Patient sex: M
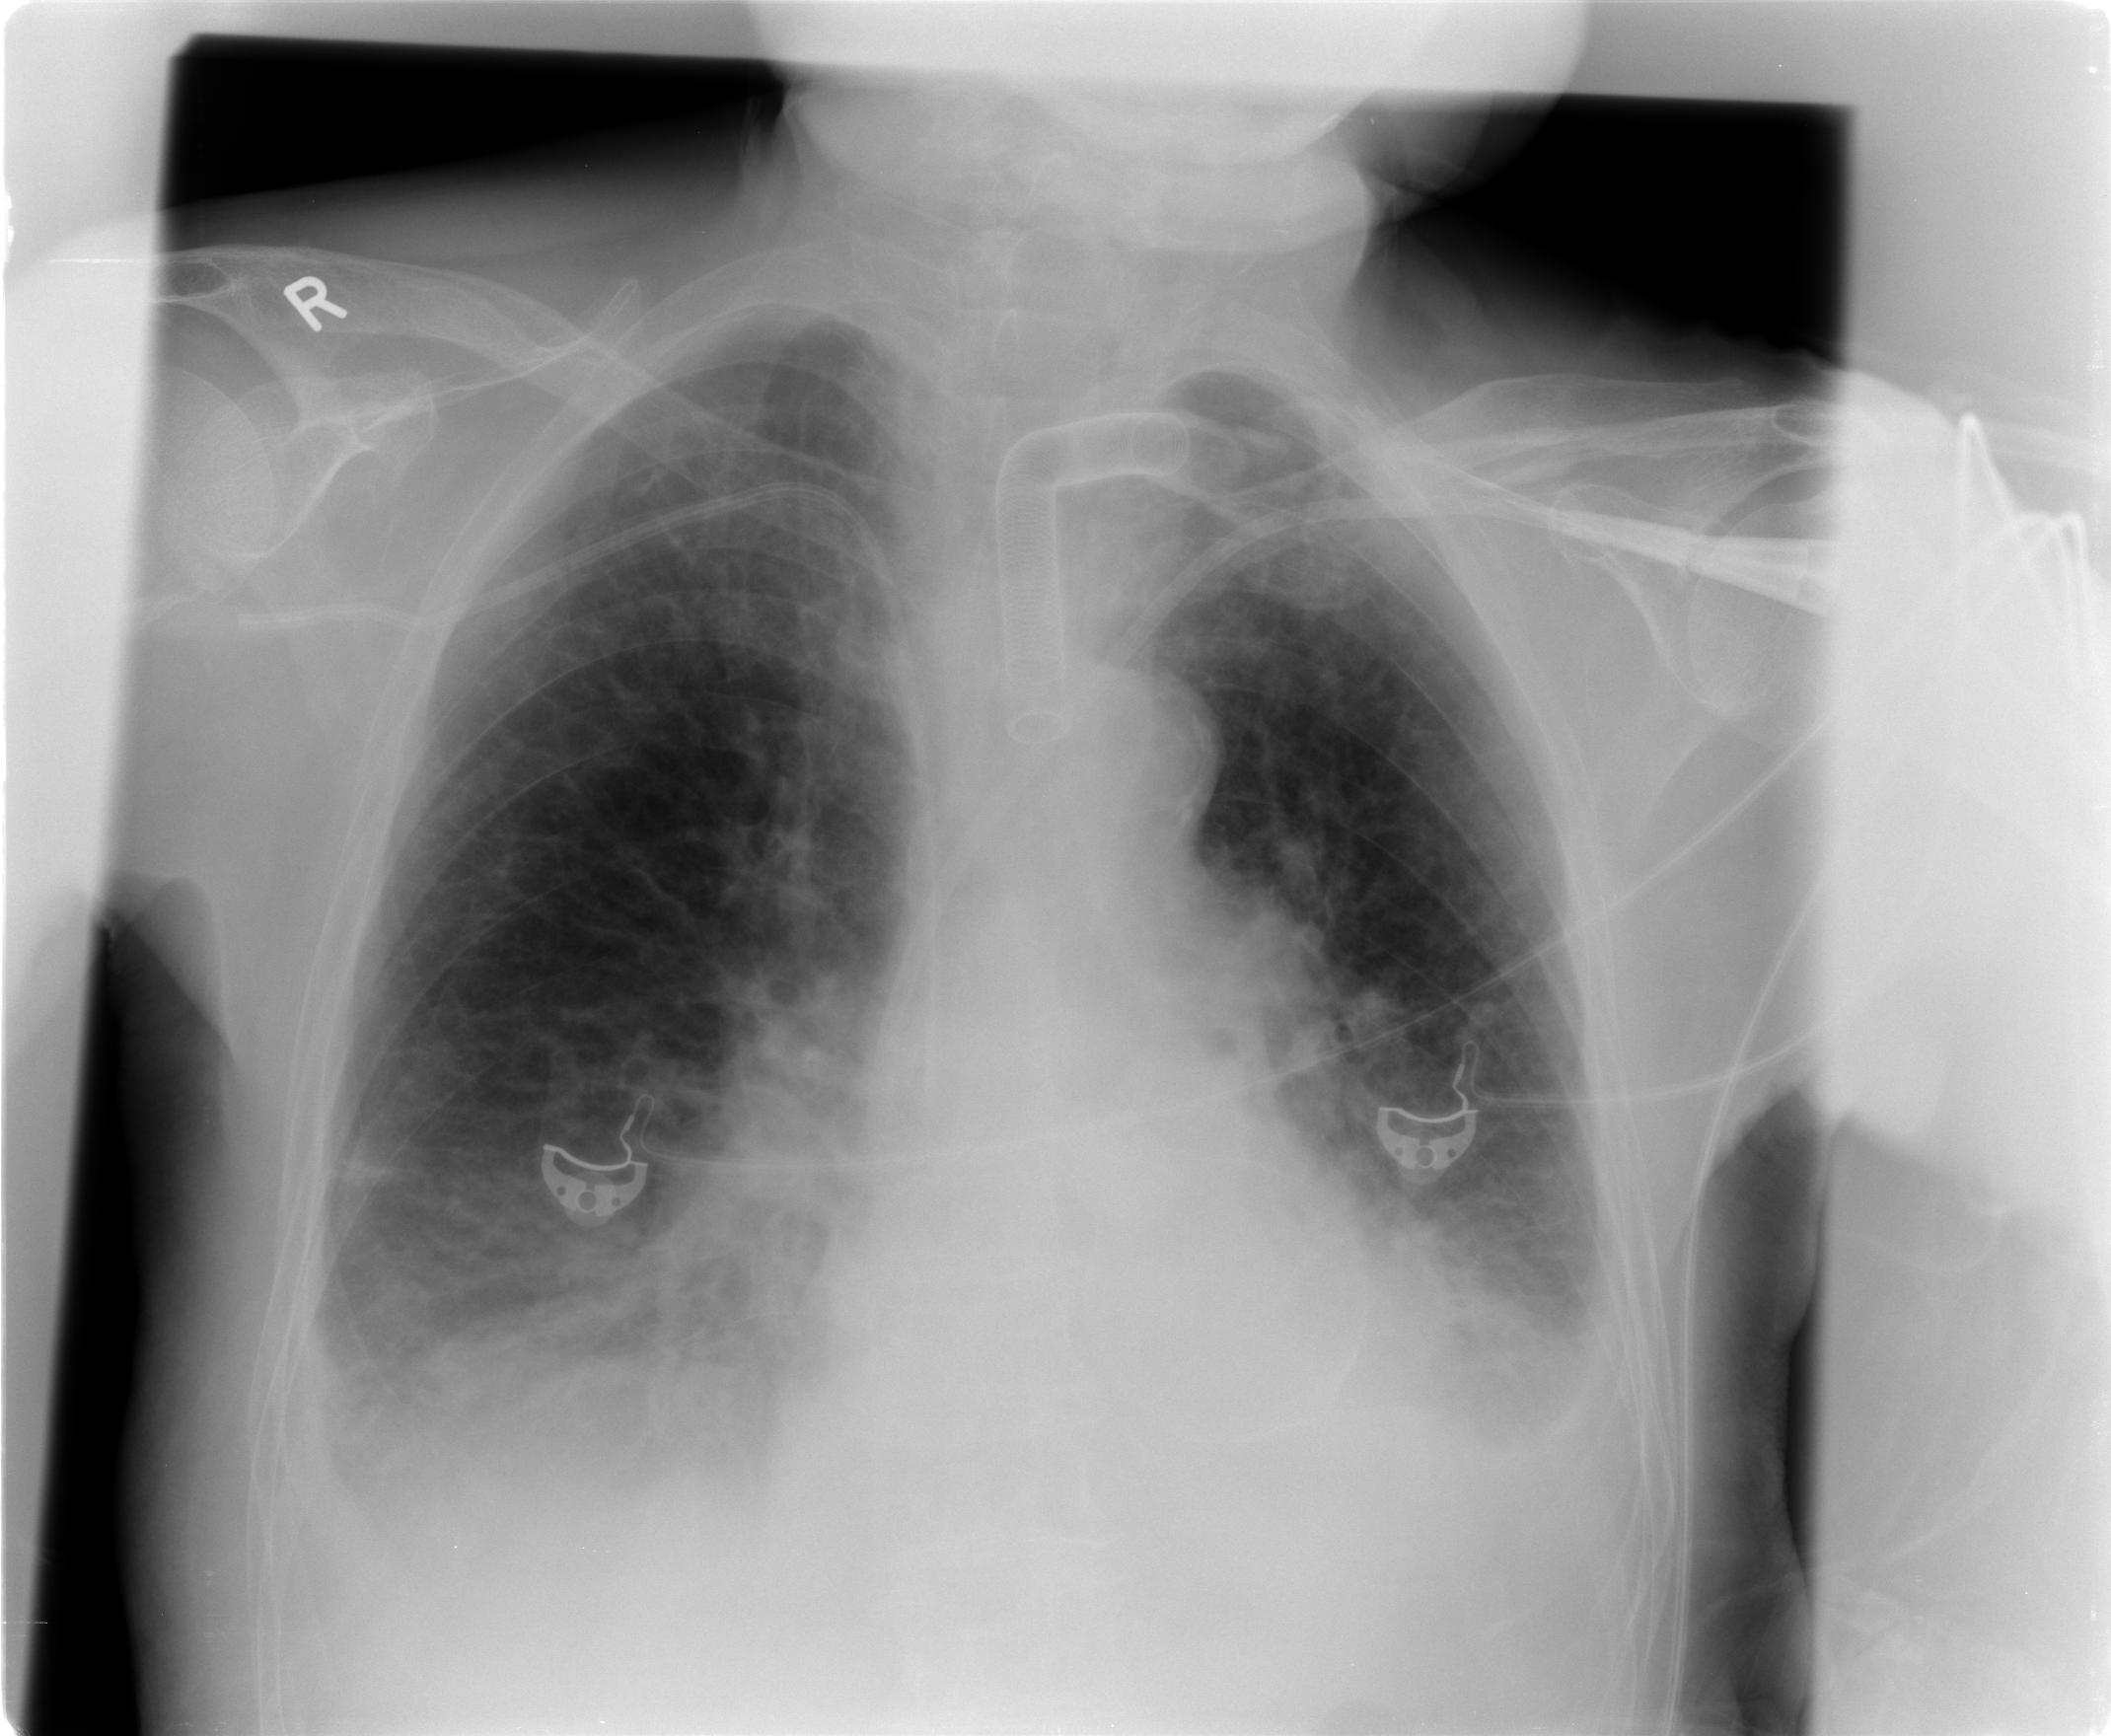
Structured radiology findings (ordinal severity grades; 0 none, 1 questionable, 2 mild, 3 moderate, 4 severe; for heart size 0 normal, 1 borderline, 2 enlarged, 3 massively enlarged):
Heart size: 0
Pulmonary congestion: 3
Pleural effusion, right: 2
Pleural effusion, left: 2
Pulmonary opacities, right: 2
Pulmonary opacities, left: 2
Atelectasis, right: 2
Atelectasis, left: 2